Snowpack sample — Buffalo Mountain, Silverthorne, Colorado, USA (1/25/25, 10:11 AM MST)
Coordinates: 39.6222, -106.1139
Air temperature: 22 °F
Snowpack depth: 110 cm
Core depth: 30 cm
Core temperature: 42.8 °F
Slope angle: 12°, slope face: 102°
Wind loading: high
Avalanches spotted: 0
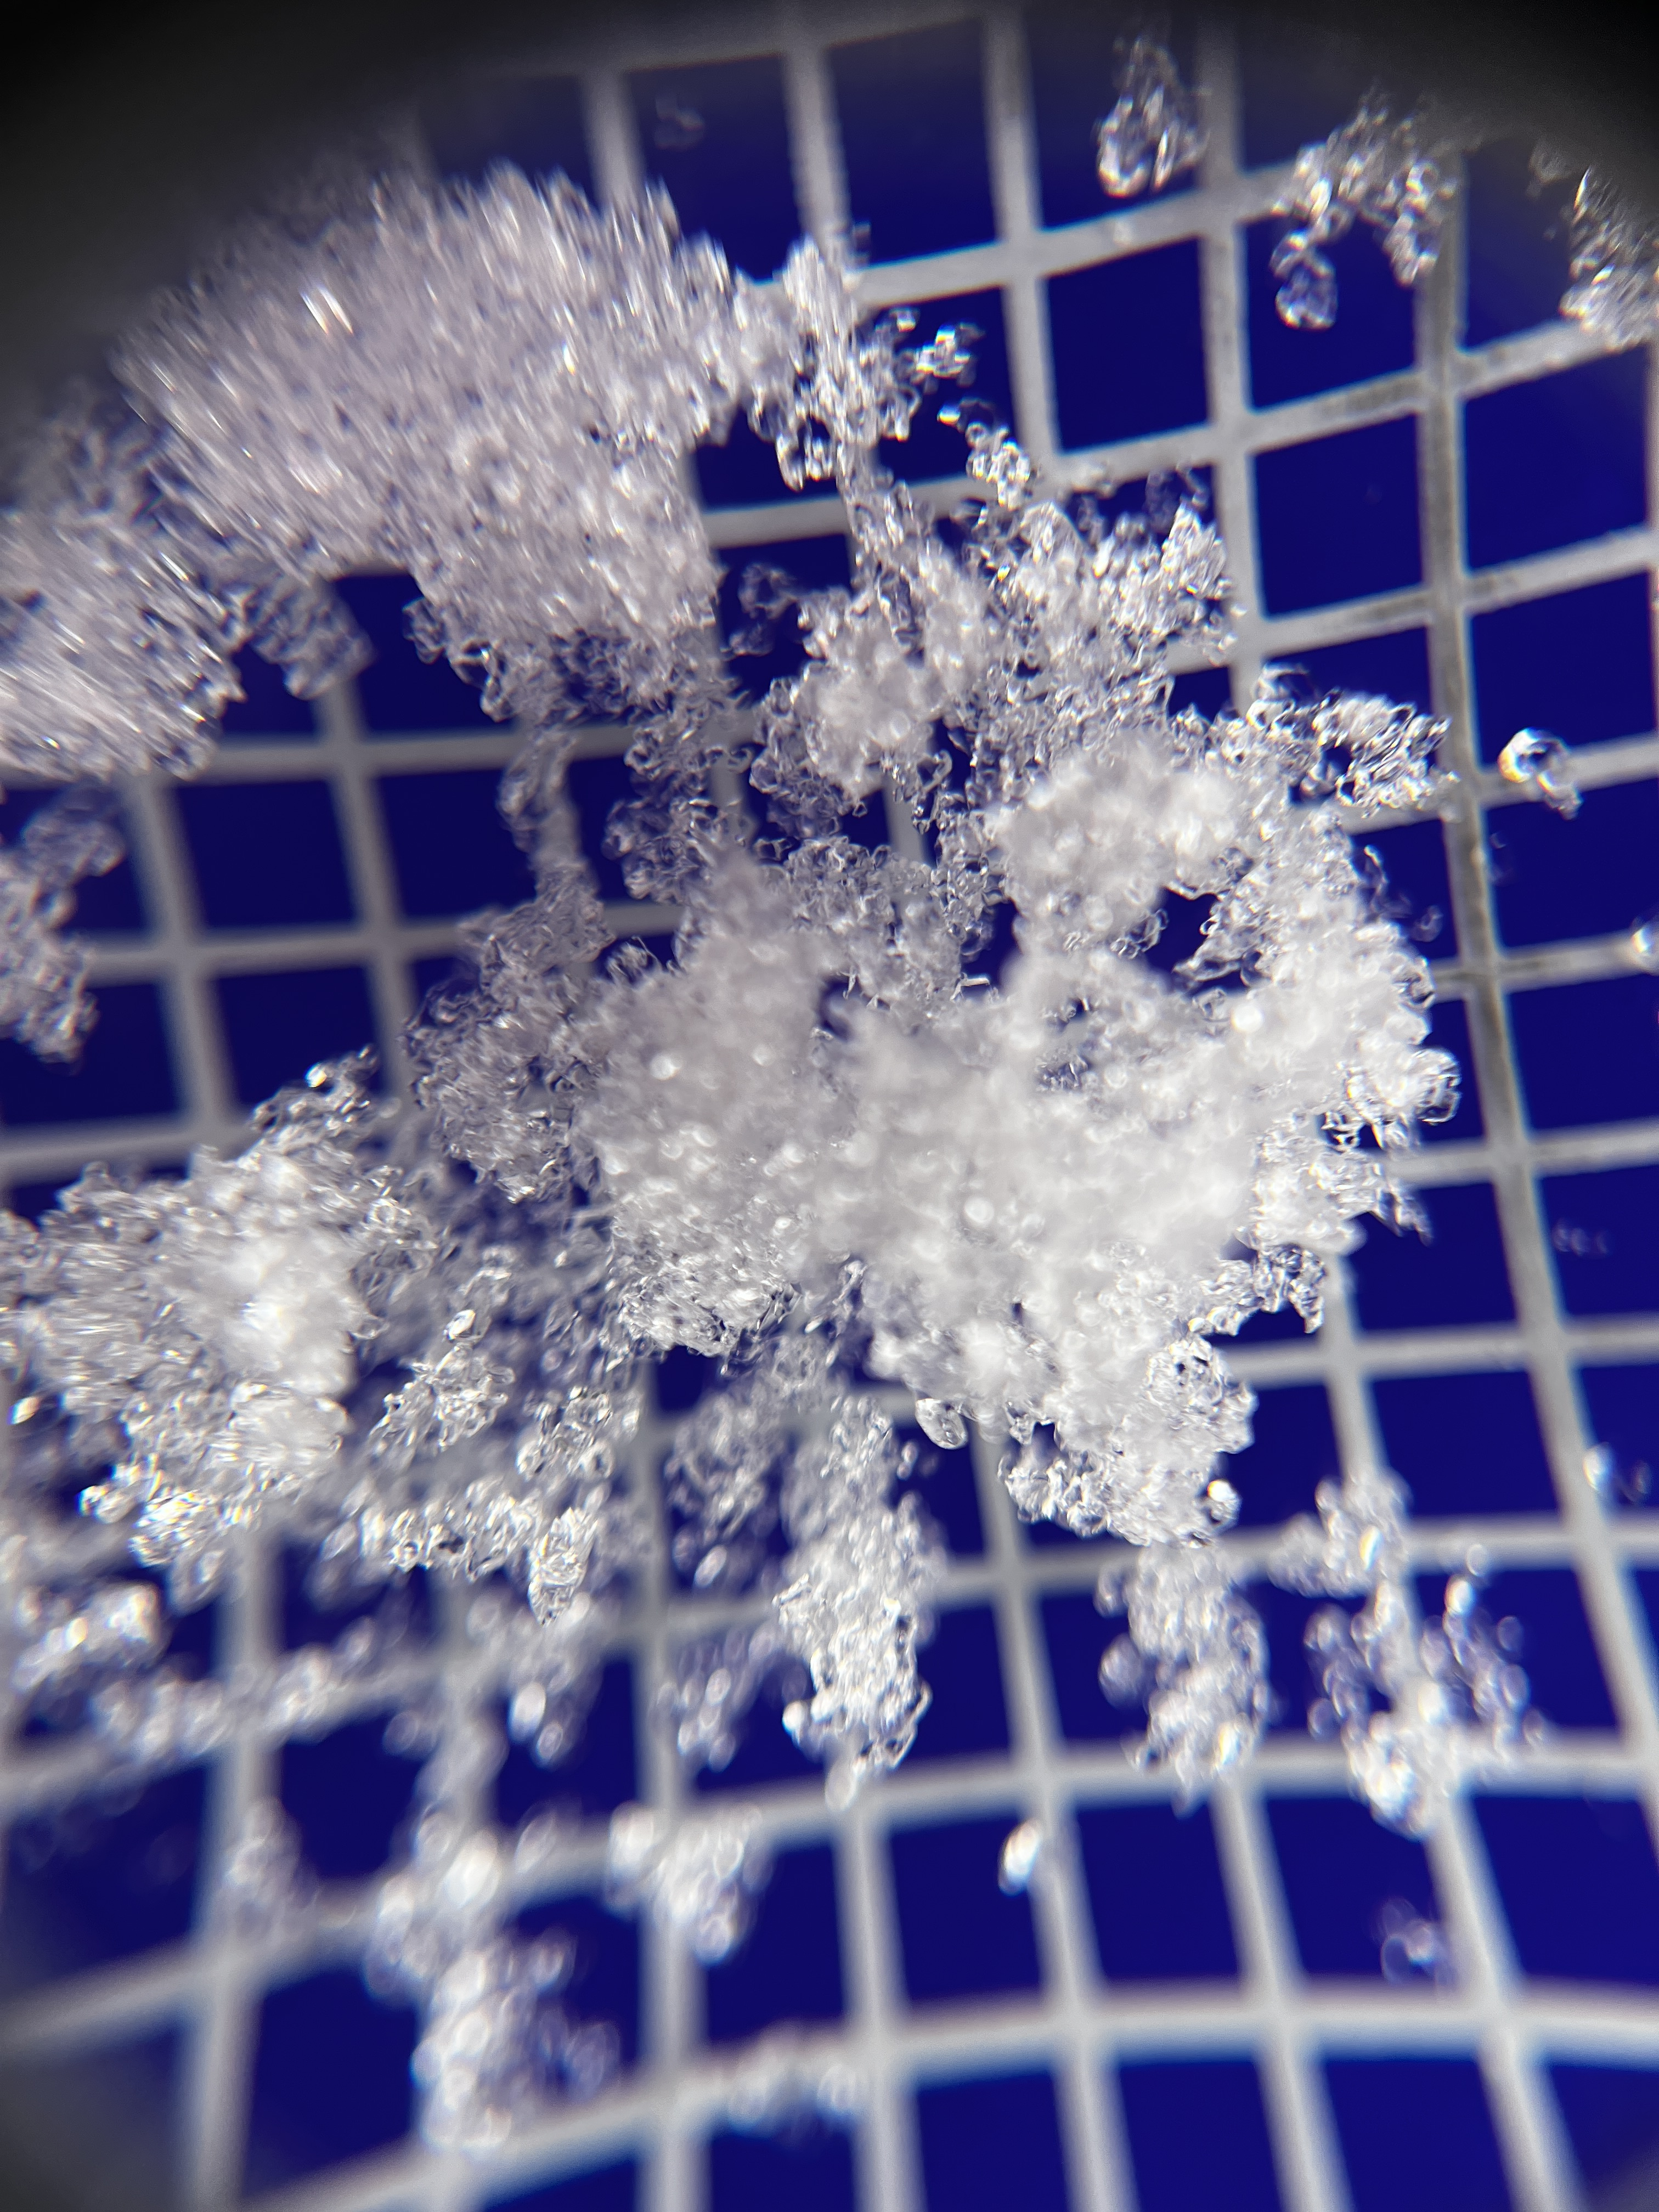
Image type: magnified_profile
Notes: No avalanches nearby, collected on the outskirts of a fire break 15 meters from the treeline, on way to Buffalo and Red Mountain